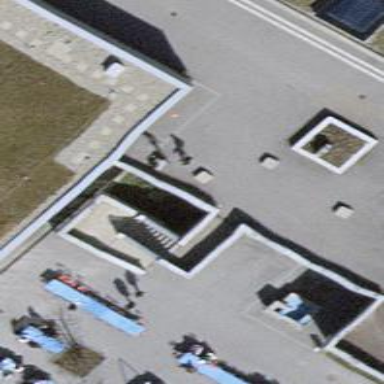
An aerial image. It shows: Entrance with barrier.